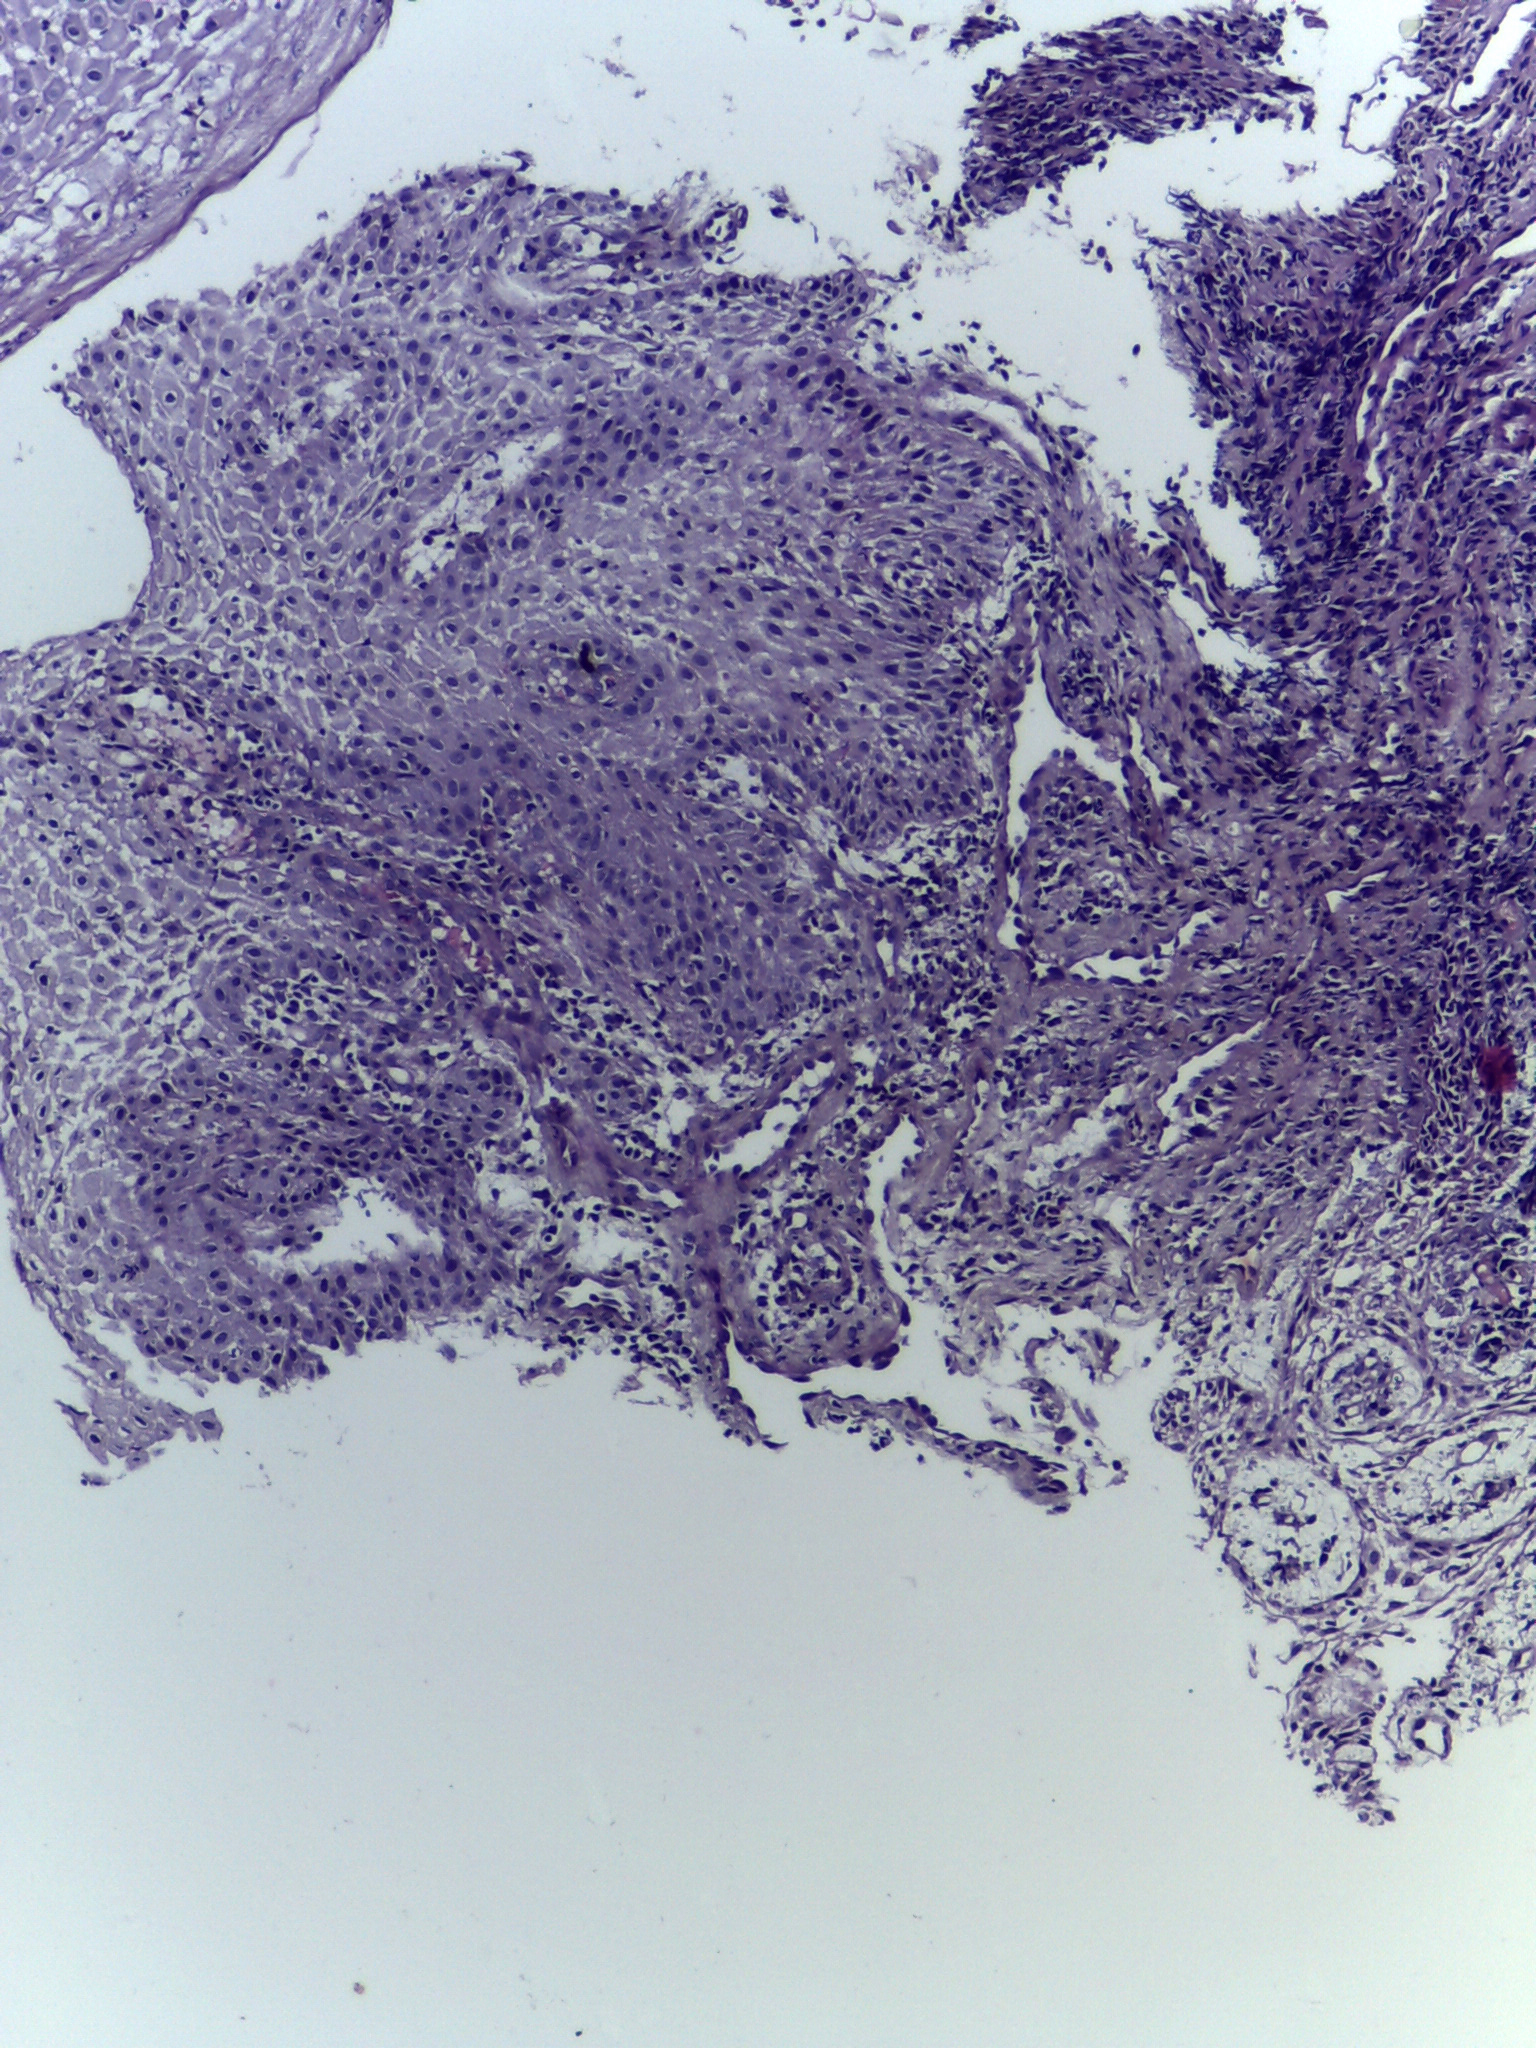
Diagnosis: OSCC